Interaction volume radius: 5 \u00c5
Interaction volume height: 15 \u00c5
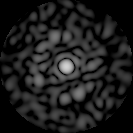
Disorder parameter: 0.8026